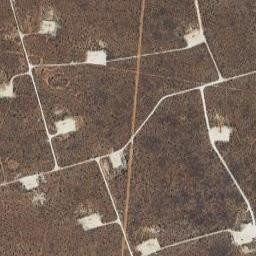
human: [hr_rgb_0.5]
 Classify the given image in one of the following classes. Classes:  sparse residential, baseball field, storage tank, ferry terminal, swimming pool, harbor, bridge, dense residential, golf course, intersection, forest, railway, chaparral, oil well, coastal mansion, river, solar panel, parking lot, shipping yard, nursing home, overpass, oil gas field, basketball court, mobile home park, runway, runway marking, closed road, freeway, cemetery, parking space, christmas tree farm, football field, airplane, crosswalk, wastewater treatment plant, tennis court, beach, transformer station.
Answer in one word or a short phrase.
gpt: oil gas field